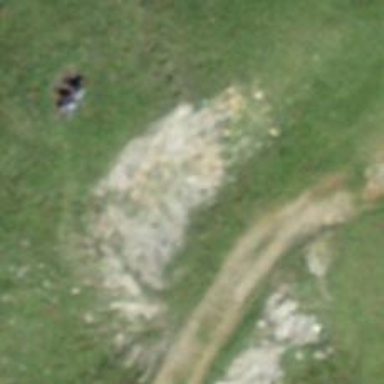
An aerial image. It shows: Bench for seating.